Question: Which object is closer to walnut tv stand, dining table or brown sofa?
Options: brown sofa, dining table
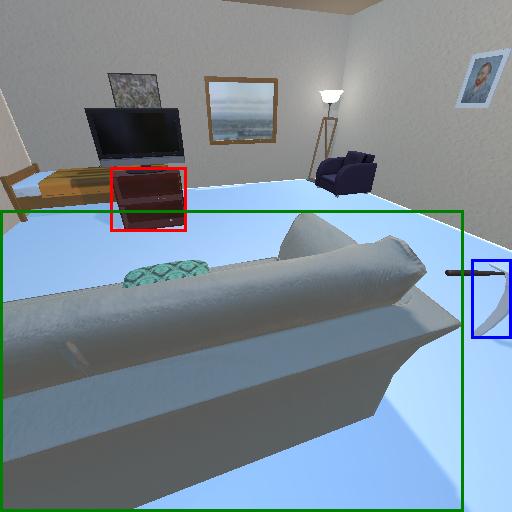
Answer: brown sofa